Question: I've setup a new ASP.NET MVC website, using the defaults in Visual Studio 2013. I've updated all the libraries being used so that I have the latest version of bootstrap and other CSS, JavaScript and MS libraries installed.
What I've found is that if you add basic form with validation, the Bootstrap navigation bar doesn't stay on top, it falls to the middle of the screen on an iPhone. Here is a screenshot:

You'll notice the menu is the middle of the screen, instead of being on top.
To duplicate, open the URL on an iPhone just click submit which will cause the a validation error and display the UI issue.
Note, I have removed the bundling so that we can see the individual links. I also put them all in the header for convenience, not something that we would do in production.
What is the solution to anchoring the navigation bar?
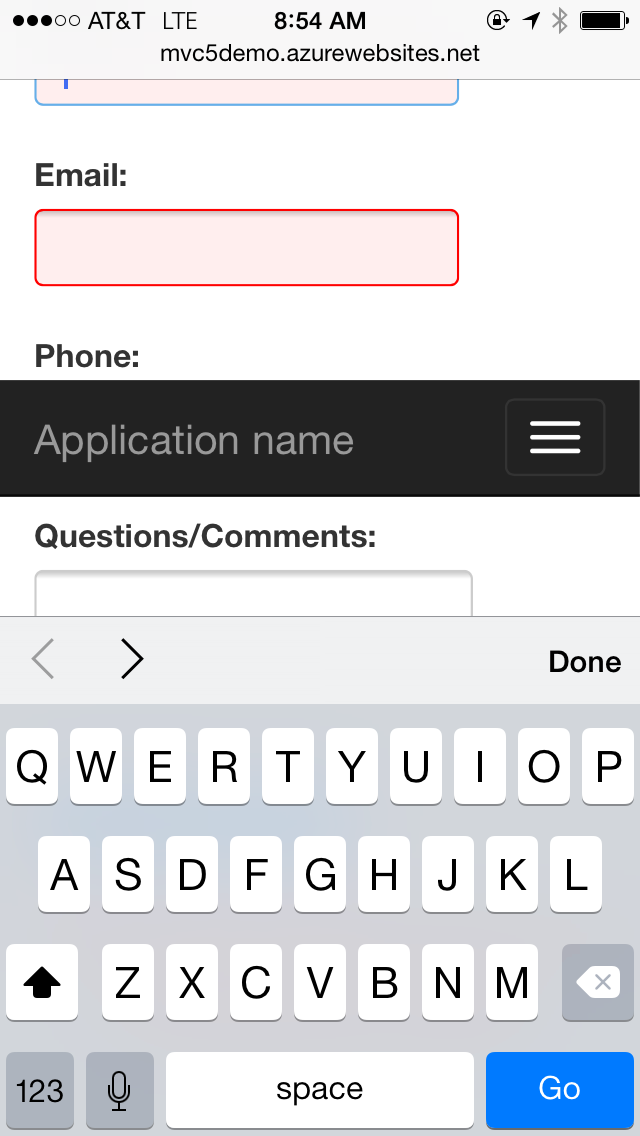
Answer: With help of a skilled CSS programmer, I was able to resolve with the following updates:
Run the following JavaScript after bootstrap:
'''
var is_ios = ( navigator.userAgent.match(/(iPad|iPhone|iPod)/g) ? true : false );
if(is_ios) {
$(document)
.on('focus', 'input, textarea', function(e) {
$('body').addClass('fixfixed');
})
.on('blur', 'input, textarea', function(e) {
$('body').removeClass('fixfixed');
});
}
'''
Added the following CSS updates:
'''
.form .form-control {
font-size: 16px;
}
.fixfixed .navbar {
position: relative;
top: auto;
}
'''